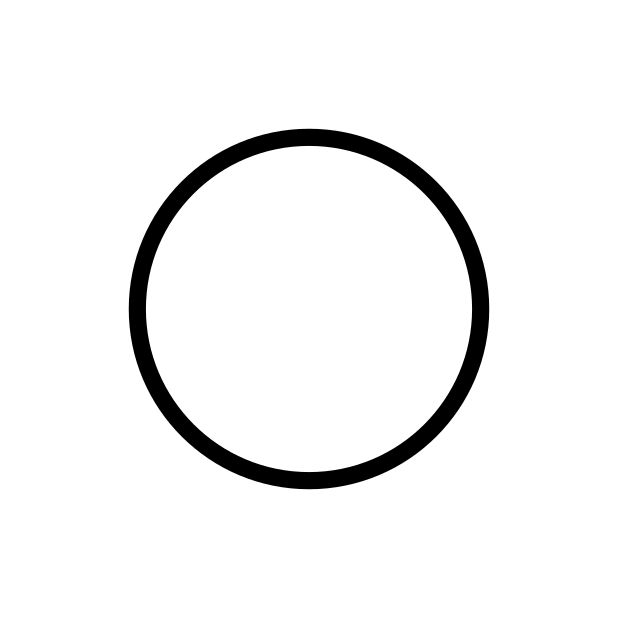
heavy circle